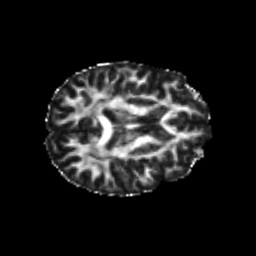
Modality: FA
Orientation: axial
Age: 22
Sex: female
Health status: healthy
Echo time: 0.074 s